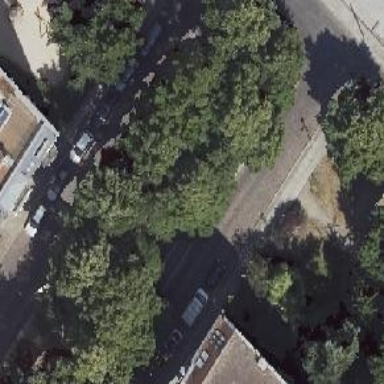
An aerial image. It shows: Avenue lined with deciduous broadleaved trees.